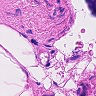
Metastatic tissue present: no